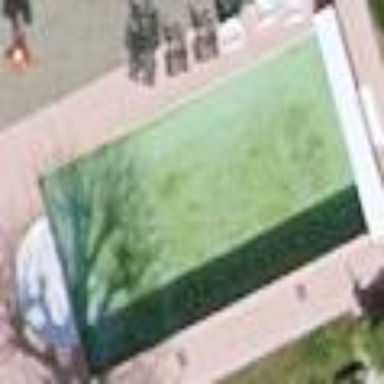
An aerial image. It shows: Swimming pool located in leisure land.